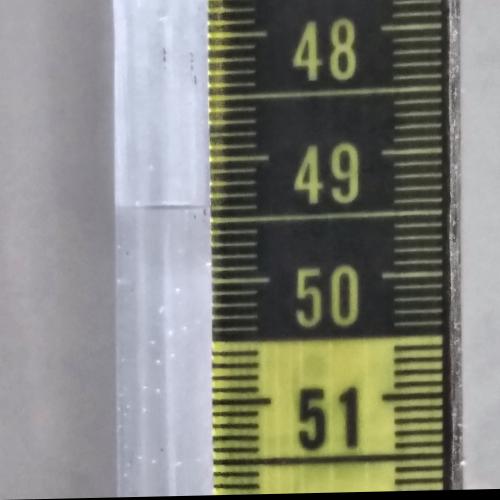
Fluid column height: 49.4 cm